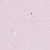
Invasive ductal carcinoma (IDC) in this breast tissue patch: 0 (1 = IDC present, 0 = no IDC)